Aerial crown-view tile of a tropical tree (Barro Colorado Island, Panama), acquired 20240716:
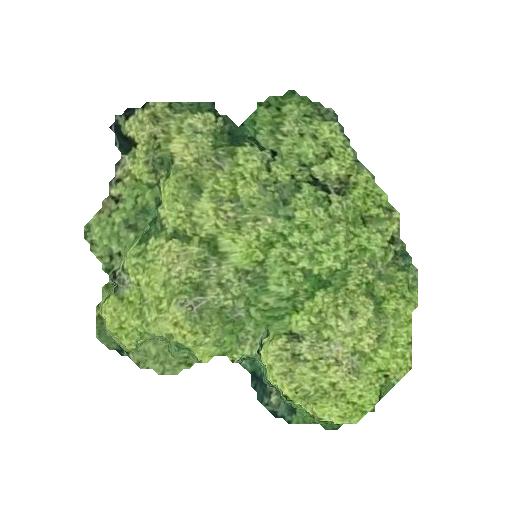
Species: Aspidosperma desmanthum
GBIF accepted scientific name: Aspidosperma desmanthum
Crown area: 126.194 m²